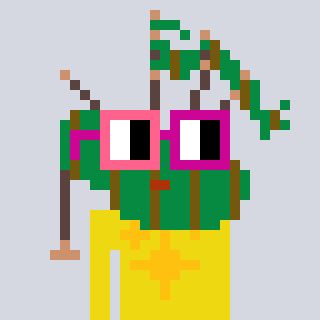
a pixel art character with square pink and red glasses, a bagpipe-shaped head and a yellow-colored body on a cool background